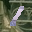
Label: 1